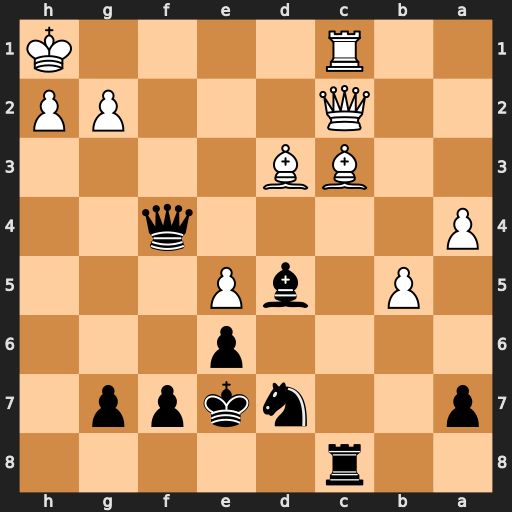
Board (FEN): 2r5/p2nkpp1/4p3/1P1bP3/P4q2/2BB4/2Q3PP/2R4K
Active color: b
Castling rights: -
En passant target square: -
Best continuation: Rh8 Bb4+ Qxb4